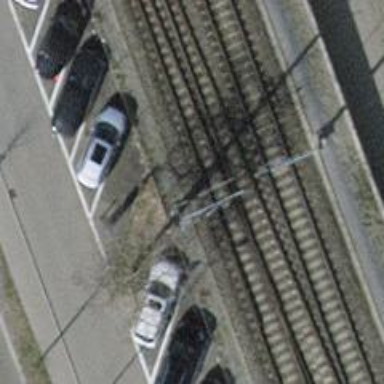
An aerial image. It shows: Single-track electrified railway with contact line.